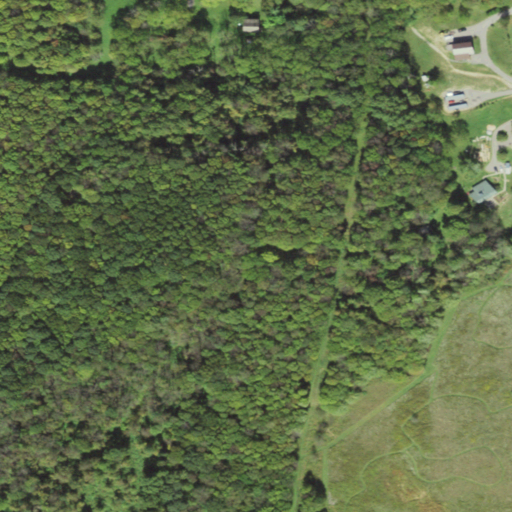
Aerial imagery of mountain in Pennsylvania named Eakin Knob containing deciduous forest, pasture, mixed forest, and open development